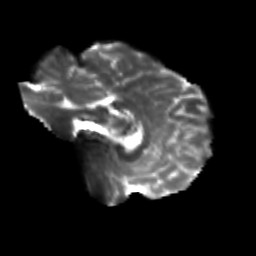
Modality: T2w
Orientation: sagittal
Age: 24
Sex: male
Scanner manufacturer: siemens
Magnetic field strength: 3 T
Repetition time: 3.5 s
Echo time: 0.104 s